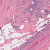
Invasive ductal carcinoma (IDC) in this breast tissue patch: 1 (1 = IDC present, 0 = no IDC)